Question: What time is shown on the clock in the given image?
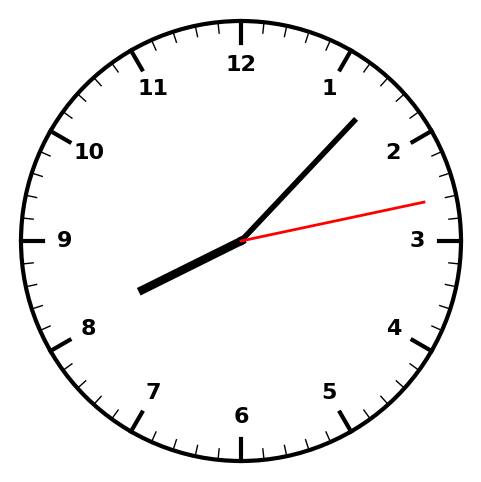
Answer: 08:07:13